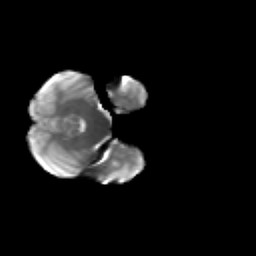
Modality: T2w
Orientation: axial
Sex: male
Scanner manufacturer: siemens
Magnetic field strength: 3 T
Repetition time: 5 s
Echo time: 0.071 s